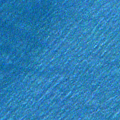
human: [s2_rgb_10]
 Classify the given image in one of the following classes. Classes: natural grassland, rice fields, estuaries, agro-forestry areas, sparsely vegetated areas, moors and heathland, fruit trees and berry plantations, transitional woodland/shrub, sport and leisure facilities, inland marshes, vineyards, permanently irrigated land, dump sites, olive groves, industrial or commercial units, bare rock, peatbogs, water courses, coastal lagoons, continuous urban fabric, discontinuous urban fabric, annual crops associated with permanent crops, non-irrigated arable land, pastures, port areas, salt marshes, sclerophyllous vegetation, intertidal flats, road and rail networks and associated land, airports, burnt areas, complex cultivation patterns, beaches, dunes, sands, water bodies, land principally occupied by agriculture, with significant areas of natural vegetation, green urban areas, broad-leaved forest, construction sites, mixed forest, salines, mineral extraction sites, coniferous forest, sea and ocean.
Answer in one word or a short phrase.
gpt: sea and ocean